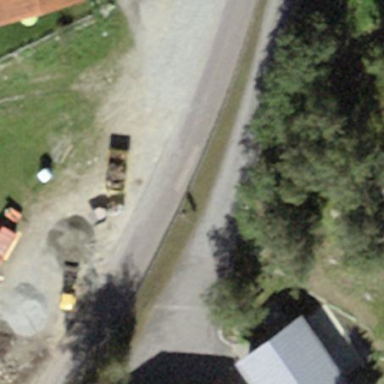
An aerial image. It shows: Parking area.